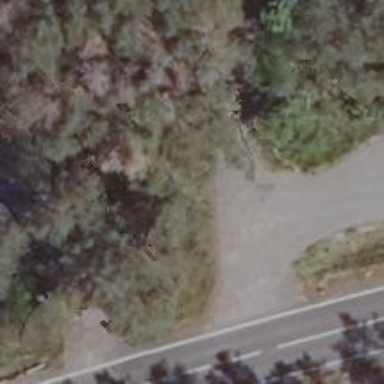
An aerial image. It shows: Emergency access point on the road.